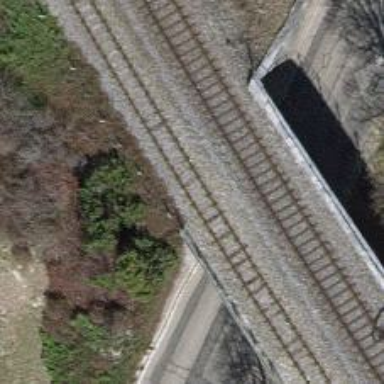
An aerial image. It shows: Narrow-gauge railway bridge with electrified tracks and single track passing over it.